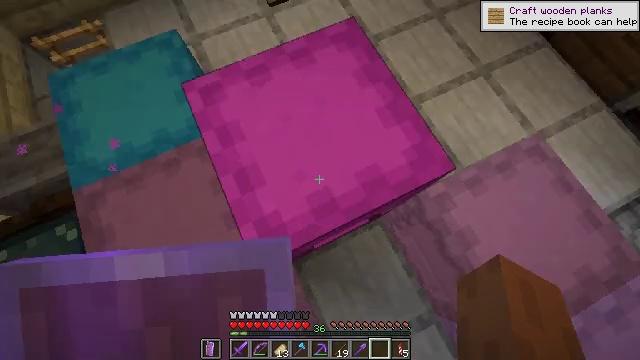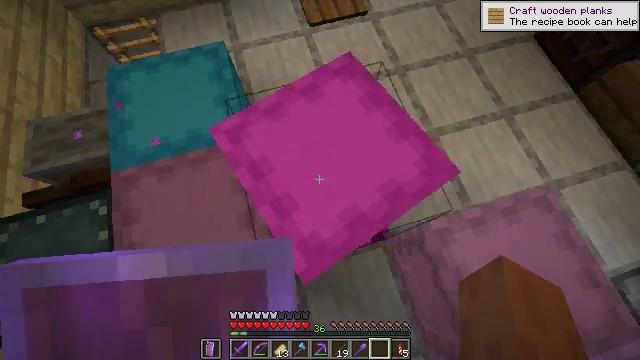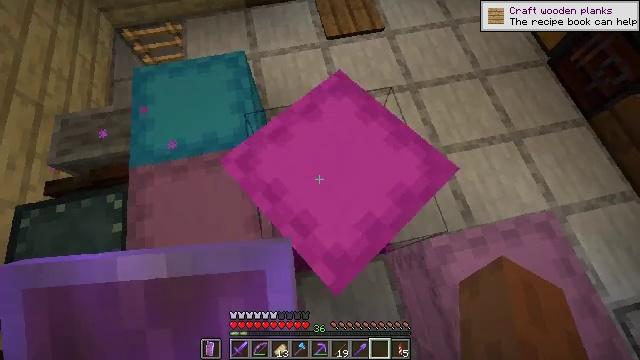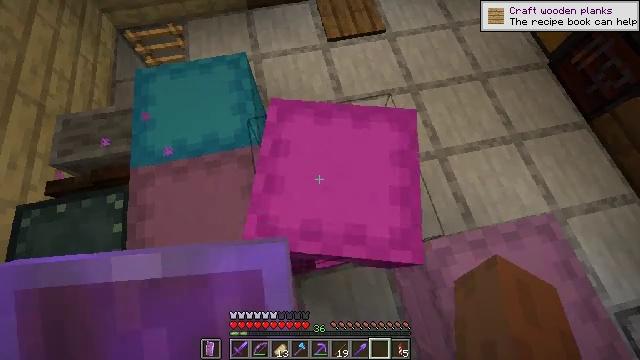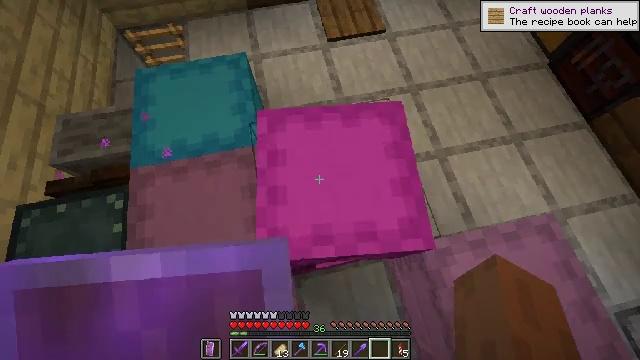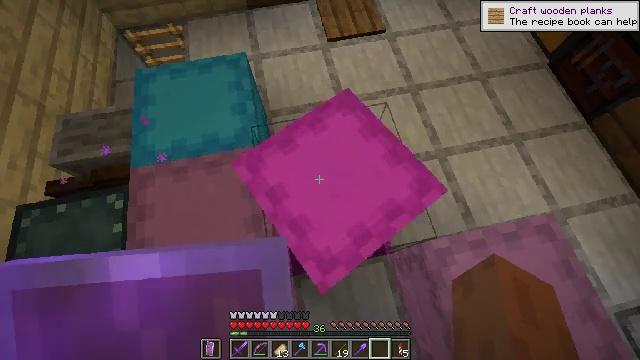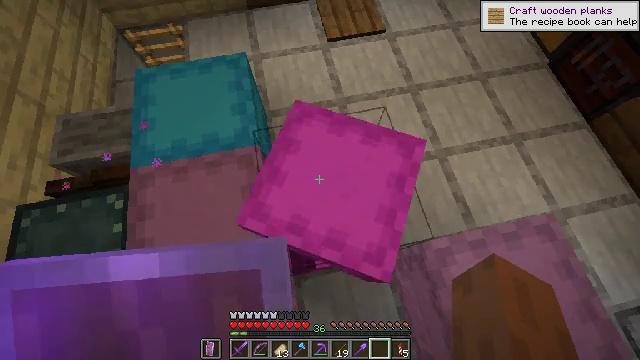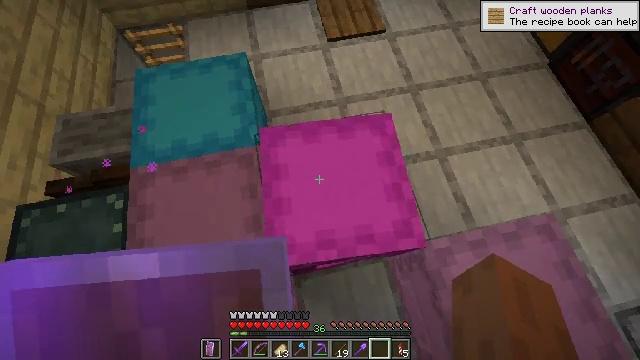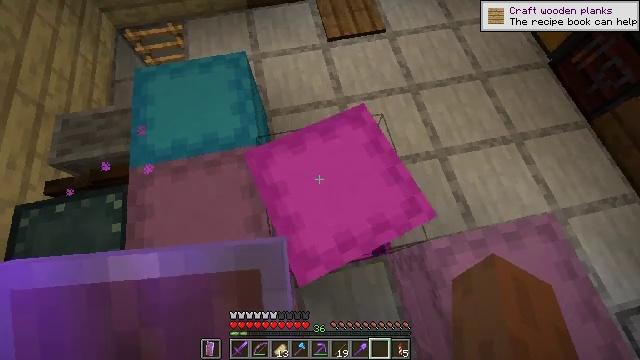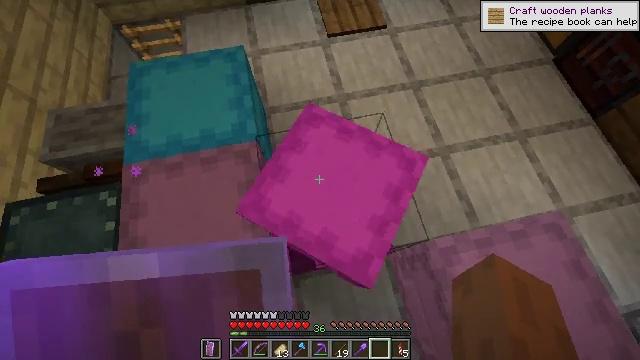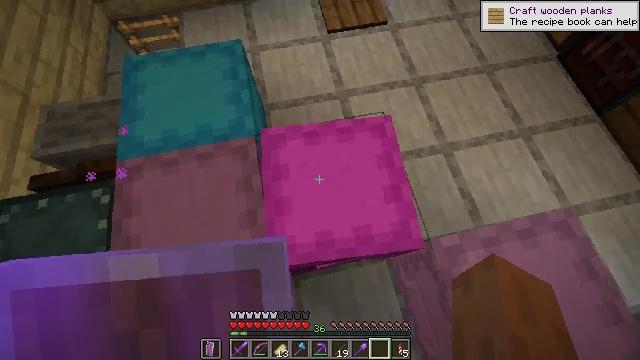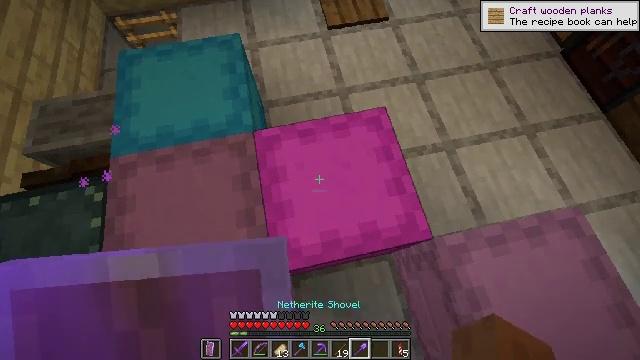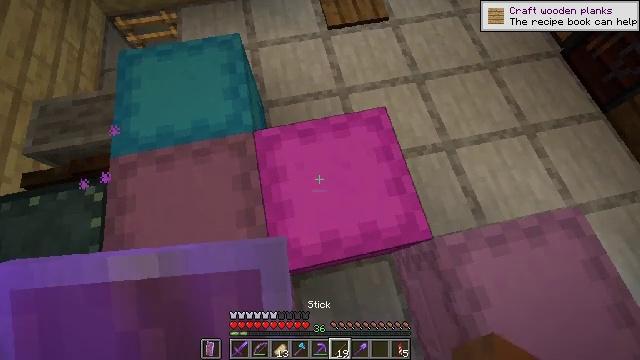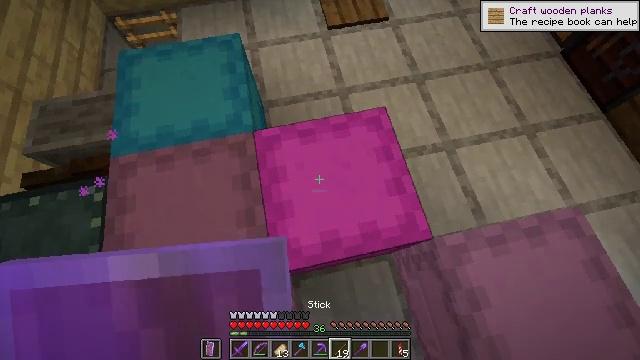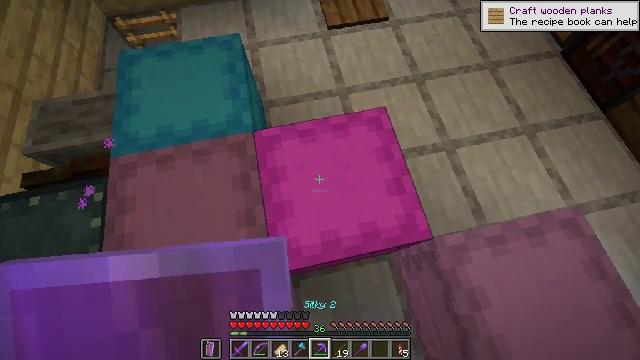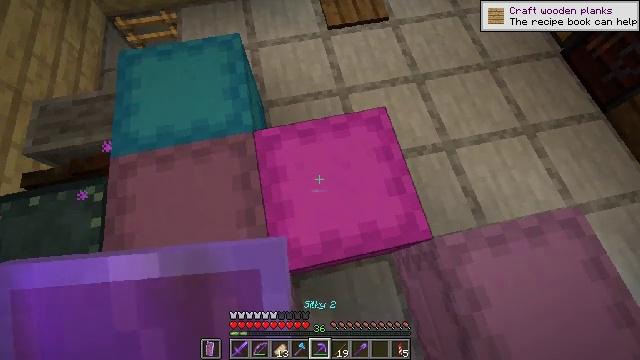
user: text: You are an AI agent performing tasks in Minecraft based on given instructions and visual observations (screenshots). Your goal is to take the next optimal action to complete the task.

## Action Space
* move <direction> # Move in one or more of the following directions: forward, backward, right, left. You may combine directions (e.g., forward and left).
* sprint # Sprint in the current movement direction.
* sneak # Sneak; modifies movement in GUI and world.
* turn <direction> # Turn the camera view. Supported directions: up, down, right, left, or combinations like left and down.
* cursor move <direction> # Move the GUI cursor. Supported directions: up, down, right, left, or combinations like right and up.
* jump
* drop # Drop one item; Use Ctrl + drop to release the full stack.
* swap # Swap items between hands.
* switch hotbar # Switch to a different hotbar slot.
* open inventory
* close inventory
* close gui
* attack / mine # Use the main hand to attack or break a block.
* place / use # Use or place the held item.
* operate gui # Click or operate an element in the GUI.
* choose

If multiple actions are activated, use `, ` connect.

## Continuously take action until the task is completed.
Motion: motion action
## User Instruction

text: Reuse the magenta shulker box by mining it.
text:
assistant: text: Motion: turn left and up
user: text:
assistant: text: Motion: turn left and up
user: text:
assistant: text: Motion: no_op
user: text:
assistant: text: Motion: no_op
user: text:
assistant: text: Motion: no_op
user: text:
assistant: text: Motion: no_op
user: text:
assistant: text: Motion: no_op
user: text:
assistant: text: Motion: no_op
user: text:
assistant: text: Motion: no_op
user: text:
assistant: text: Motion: no_op
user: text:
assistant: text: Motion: no_op
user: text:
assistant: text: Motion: no_op
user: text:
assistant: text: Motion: no_op
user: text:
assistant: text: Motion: no_op
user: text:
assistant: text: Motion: no_op
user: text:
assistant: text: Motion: no_op
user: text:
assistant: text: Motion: no_op
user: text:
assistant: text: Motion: no_op
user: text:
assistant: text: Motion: no_op
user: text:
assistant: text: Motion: no_op
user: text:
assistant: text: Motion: no_op
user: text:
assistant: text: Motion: no_op
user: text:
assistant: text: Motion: turn right and down
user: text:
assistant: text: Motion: turn right and down
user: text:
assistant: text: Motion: no_op
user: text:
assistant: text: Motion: turn up
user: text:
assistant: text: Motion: turn up
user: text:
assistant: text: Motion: no_op
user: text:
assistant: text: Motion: no_op
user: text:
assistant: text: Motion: no_op